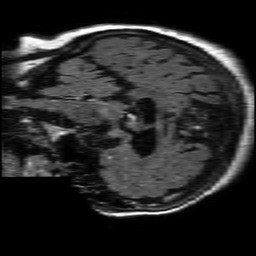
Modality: FLAIR
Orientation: sagittal
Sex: female
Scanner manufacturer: philips
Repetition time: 11 s
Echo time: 0.125 s